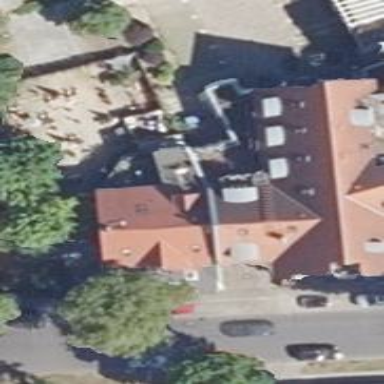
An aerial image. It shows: Restaurant.